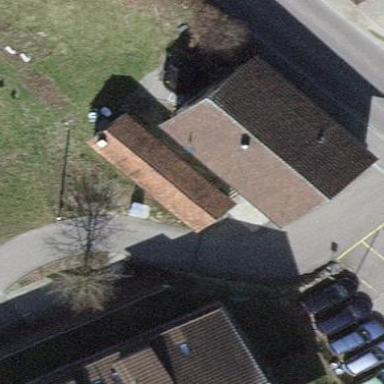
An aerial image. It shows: Detached building.